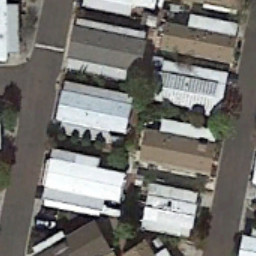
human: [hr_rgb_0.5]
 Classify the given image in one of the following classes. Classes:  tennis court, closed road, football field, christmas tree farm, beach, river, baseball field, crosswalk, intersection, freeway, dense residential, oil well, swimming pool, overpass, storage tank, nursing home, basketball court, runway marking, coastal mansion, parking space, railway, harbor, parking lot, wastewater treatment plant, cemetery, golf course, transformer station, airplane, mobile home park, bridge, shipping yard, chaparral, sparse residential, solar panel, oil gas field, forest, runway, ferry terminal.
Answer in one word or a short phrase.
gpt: mobile home park